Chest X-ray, PA view. Patient: 66 years old, sex F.
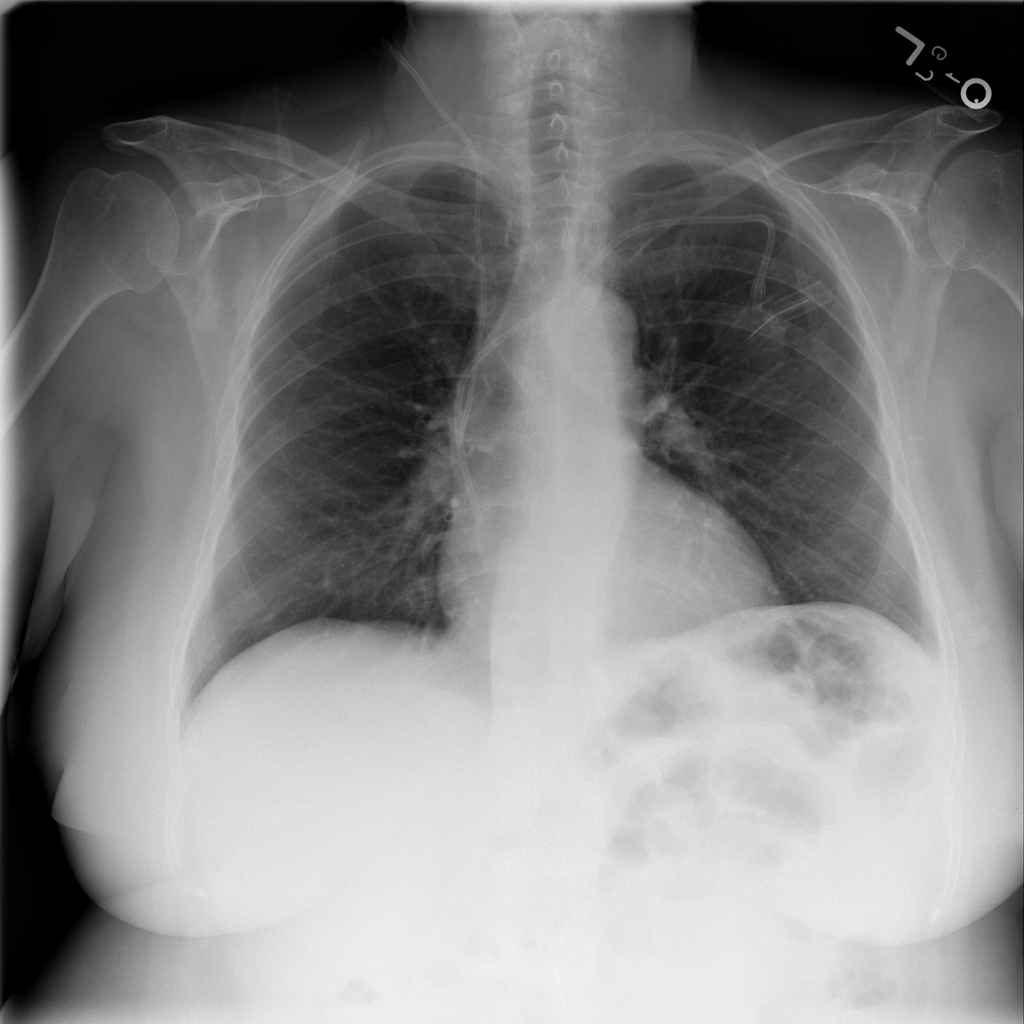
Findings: No Finding